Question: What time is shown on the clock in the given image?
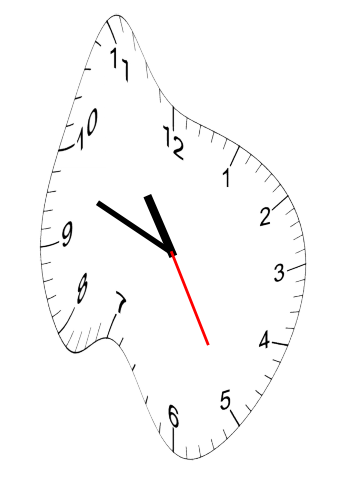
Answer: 10:48:25